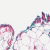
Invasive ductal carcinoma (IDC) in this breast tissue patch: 0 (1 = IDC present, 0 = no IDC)